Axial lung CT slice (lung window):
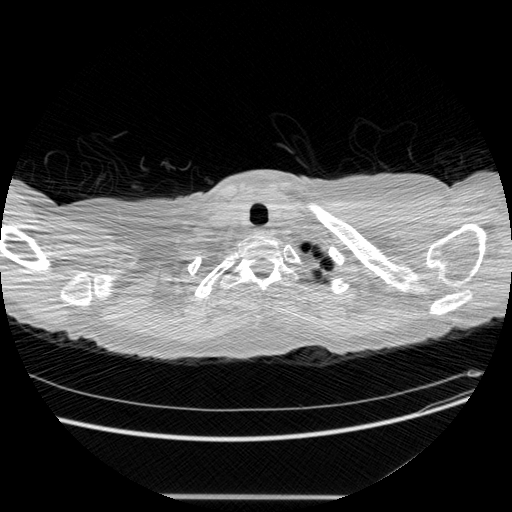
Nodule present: no